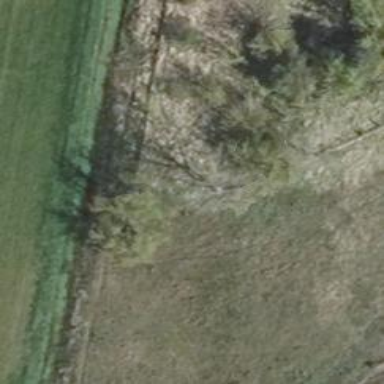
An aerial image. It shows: Deciduous broadleaved tree.